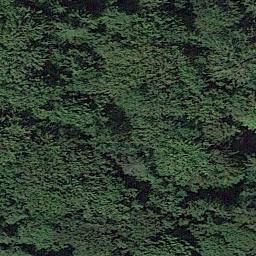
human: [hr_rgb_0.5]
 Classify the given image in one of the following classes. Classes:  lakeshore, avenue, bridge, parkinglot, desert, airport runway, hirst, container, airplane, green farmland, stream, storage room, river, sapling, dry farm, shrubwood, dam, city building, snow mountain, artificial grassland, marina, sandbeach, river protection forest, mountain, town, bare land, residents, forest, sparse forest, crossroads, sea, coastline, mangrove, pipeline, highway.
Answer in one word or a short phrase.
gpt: forest